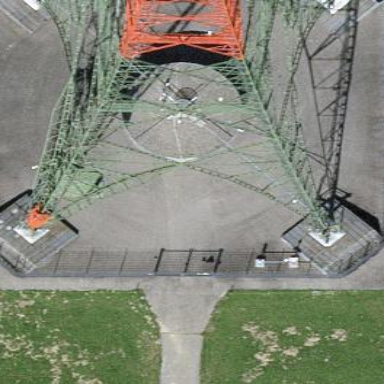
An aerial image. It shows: Communication tower.